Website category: jobs
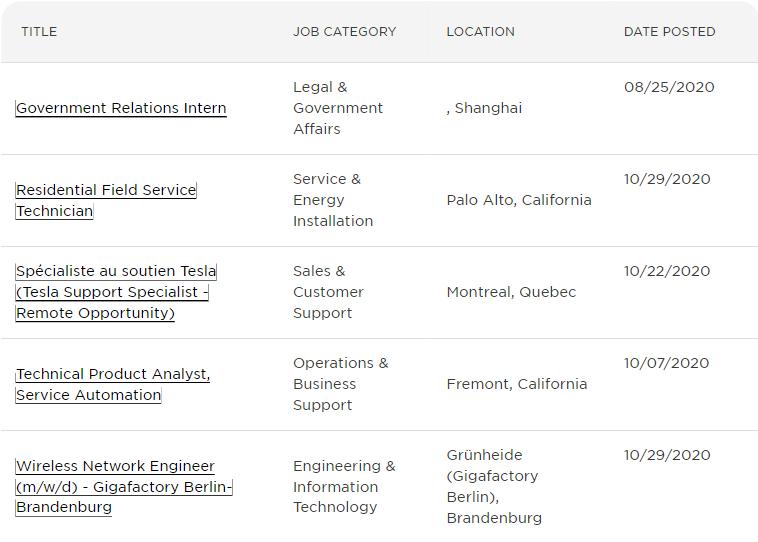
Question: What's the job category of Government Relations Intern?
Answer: Legal & Government Affairs

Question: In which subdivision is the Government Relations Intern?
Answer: Legal & Government Affairs

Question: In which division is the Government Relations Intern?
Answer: Legal & Government Affairs

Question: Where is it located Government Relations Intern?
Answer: Legal & Government Affairs

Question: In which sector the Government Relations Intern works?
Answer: Legal & Government Affairs

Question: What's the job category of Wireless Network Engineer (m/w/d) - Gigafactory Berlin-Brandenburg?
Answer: Engineering & Information Technology

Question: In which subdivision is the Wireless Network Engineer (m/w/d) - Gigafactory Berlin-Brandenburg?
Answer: Engineering & Information Technology

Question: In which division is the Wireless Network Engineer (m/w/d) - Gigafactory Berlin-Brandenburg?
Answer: Engineering & Information Technology

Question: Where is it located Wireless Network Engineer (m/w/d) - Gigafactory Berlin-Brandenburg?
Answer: Engineering & Information Technology

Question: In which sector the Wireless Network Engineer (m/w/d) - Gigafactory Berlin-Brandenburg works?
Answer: Engineering & Information Technology

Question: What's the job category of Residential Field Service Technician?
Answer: Service & Energy Installation

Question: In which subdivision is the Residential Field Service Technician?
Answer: Service & Energy Installation

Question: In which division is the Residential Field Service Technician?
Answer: Service & Energy Installation

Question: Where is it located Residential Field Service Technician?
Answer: Service & Energy Installation

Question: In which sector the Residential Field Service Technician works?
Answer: Service & Energy Installation

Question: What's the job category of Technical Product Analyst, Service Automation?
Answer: Operations & Business Support

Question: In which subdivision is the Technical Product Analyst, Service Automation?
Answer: Operations & Business Support

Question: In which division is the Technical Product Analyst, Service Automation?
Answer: Operations & Business Support

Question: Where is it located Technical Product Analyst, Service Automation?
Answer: Operations & Business Support

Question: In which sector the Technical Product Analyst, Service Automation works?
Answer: Operations & Business Support

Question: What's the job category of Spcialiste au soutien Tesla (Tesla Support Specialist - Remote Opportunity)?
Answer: Sales & Customer Support

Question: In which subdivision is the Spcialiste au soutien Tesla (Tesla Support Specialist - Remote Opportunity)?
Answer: Sales & Customer Support

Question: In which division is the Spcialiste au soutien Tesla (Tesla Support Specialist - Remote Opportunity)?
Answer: Sales & Customer Support

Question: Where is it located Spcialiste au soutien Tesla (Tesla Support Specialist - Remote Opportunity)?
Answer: Sales & Customer Support

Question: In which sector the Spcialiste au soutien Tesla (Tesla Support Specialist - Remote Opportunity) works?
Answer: Sales & Customer Support

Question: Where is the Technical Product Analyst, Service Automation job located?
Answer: Fremont, California

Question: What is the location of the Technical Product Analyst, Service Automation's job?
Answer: Fremont, California

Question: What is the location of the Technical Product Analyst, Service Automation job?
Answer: Fremont, California

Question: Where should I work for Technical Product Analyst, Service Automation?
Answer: Fremont, California

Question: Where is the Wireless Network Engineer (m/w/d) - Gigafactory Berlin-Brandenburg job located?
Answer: Grnheide (Gigafactory Berlin), Brandenburg

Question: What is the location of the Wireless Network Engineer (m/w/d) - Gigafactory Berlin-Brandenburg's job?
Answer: Grnheide (Gigafactory Berlin), Brandenburg

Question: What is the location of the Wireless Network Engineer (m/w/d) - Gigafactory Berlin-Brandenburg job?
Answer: Grnheide (Gigafactory Berlin), Brandenburg

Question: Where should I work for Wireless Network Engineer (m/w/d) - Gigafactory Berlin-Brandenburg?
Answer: Grnheide (Gigafactory Berlin), Brandenburg

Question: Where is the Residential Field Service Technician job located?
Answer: Palo Alto, California

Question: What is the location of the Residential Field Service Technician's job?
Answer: Palo Alto, California

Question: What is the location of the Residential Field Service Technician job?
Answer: Palo Alto, California

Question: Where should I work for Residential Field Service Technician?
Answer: Palo Alto, California

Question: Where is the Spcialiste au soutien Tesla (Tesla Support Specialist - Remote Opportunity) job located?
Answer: Montreal, Quebec

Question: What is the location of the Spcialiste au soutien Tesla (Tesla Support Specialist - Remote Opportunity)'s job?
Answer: Montreal, Quebec

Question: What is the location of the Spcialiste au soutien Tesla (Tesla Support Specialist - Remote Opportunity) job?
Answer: Montreal, Quebec

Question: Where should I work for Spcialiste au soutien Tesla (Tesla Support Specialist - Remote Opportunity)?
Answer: Montreal, Quebec

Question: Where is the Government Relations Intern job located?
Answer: , Shanghai

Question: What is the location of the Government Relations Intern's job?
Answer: , Shanghai

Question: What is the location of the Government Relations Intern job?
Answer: , Shanghai

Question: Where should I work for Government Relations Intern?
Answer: , Shanghai

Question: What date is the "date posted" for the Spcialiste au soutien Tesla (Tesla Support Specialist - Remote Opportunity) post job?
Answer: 10/22/2020

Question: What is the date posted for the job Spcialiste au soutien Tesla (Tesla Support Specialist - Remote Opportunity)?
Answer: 10/22/2020

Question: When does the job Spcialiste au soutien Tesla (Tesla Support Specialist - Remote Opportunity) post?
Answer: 10/22/2020

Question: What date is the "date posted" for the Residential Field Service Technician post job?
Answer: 10/29/2020

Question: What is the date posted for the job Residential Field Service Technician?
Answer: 10/29/2020

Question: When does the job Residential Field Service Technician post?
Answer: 10/29/2020

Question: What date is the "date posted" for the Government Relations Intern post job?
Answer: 08/25/2020

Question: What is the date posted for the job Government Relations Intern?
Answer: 08/25/2020

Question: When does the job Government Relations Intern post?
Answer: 08/25/2020

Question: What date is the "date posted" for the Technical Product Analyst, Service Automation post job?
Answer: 10/07/2020

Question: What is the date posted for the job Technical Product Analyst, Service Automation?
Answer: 10/07/2020

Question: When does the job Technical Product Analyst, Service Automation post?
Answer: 10/07/2020

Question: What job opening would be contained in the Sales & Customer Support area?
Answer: Spcialiste au soutien Tesla (Tesla Support Specialist - Remote Opportunity)

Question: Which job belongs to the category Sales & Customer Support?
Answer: Spcialiste au soutien Tesla (Tesla Support Specialist - Remote Opportunity)

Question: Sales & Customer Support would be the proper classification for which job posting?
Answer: Spcialiste au soutien Tesla (Tesla Support Specialist - Remote Opportunity)

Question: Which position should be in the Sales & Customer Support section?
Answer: Spcialiste au soutien Tesla (Tesla Support Specialist - Remote Opportunity)

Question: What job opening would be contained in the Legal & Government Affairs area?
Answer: Government Relations Intern

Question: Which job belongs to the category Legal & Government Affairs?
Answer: Government Relations Intern

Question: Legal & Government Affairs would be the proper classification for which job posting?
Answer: Government Relations Intern